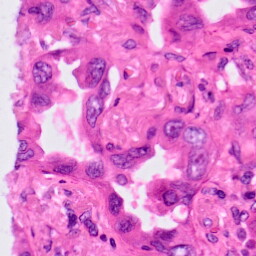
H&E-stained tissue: Lung